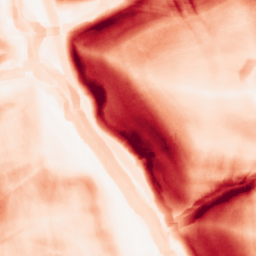
Category: morphological
Decomposition family: morphological_square
Decomposition parameters: operation: gradient
size: 10
Upsampling method: bicubic
Upsampling parameters: scale: 2
Upsampling scale: 2